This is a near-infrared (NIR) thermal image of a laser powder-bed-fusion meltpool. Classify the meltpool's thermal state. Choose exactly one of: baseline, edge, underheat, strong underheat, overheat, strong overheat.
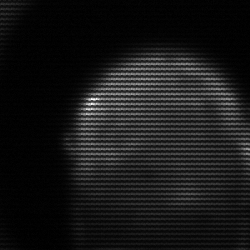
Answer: edge